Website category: university
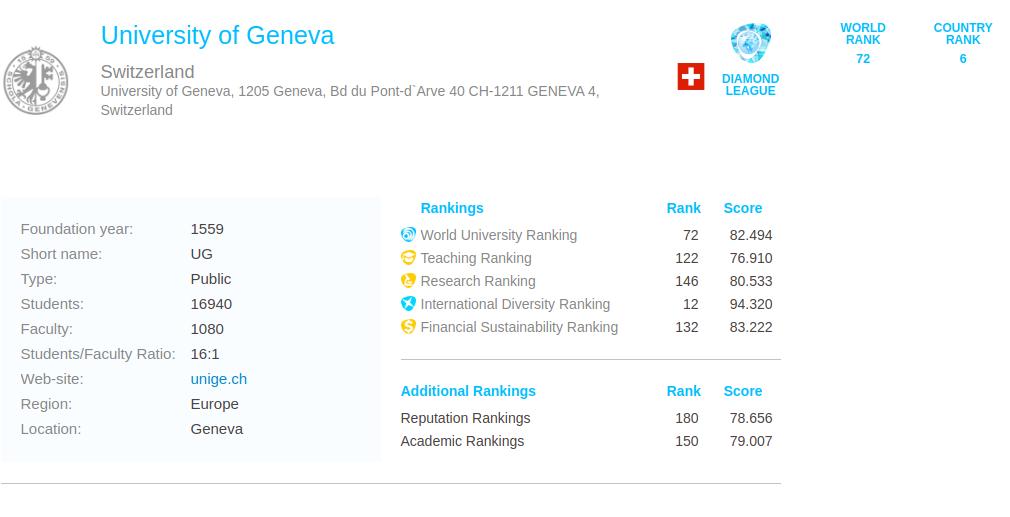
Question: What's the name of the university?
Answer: University of Geneva

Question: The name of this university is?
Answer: University of Geneva

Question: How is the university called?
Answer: University of Geneva

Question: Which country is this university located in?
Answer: Switzerland

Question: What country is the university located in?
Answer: Switzerland

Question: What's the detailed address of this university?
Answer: University of Geneva, 1205 Geneva, Bd du Pont-d`Arve 40 CH-1211 GENEVA 4, Switzerland

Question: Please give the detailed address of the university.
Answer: University of Geneva, 1205 Geneva, Bd du Pont-d`Arve 40 CH-1211 GENEVA 4, Switzerland

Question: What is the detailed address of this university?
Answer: University of Geneva, 1205 Geneva, Bd du Pont-d`Arve 40 CH-1211 GENEVA 4, Switzerland

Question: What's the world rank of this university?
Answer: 72

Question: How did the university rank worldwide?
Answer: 72

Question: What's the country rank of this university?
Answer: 6

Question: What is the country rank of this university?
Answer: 6

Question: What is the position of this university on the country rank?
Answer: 6

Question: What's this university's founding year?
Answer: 1559

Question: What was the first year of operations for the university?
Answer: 1559

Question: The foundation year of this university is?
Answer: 1559

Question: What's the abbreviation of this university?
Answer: UG

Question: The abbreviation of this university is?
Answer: UG

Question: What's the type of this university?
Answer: Public

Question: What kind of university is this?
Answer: Public

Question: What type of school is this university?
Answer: Public

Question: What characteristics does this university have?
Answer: Public

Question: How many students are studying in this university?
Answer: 16940

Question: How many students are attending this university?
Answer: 16940

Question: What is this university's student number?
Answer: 16940

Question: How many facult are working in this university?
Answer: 1080

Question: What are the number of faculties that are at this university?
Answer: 1080

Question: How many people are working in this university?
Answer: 1080

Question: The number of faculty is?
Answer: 1080

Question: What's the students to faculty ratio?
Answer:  16 : 1

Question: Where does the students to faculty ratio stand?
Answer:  16 : 1

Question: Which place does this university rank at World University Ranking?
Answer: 72

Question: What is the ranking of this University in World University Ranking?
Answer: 72

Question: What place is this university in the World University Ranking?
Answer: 72

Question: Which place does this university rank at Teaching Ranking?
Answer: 122

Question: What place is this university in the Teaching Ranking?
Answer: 122

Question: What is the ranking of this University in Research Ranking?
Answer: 146

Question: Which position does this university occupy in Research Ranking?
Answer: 146

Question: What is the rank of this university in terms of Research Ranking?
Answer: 146

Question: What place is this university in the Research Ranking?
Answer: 146

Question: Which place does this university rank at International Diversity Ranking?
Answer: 12

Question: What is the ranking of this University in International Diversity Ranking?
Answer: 12

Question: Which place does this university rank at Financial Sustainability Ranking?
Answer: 132

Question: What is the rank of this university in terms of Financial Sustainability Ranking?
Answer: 132

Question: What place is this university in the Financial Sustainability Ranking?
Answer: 132

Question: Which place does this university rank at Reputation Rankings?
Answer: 180

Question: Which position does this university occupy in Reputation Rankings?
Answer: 180

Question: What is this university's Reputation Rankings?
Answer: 180

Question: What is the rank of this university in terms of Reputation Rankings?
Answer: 180

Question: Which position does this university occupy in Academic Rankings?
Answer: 150

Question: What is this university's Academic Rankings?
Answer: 150

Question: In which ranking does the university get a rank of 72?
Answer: World University Ranking

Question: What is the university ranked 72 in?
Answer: World University Ranking

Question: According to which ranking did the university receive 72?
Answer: World University Ranking

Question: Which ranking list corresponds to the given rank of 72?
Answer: World University Ranking

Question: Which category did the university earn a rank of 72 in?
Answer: World University Ranking

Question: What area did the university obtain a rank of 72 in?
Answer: World University Ranking

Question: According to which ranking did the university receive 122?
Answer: Teaching Ranking

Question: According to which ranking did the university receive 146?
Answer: Research Ranking

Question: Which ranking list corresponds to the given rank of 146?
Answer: Research Ranking

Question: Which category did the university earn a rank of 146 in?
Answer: Research Ranking

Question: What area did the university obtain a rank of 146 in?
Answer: Research Ranking

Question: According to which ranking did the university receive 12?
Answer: International Diversity Ranking

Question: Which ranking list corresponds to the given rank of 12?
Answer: International Diversity Ranking